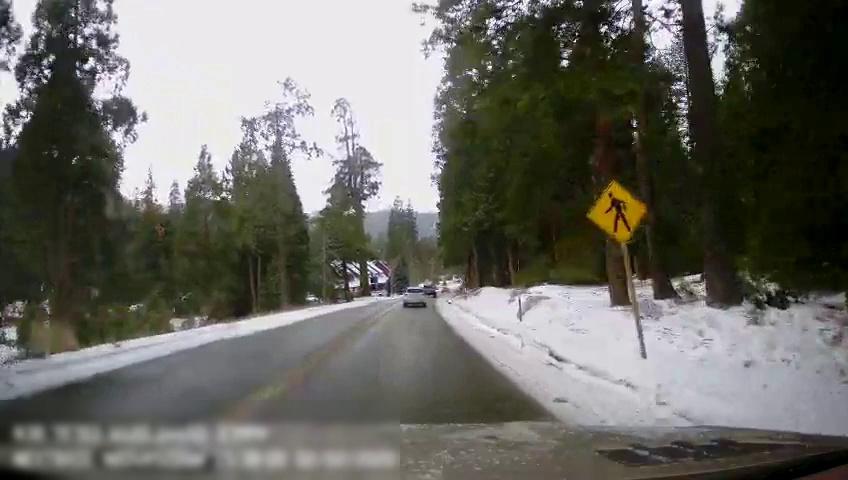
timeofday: Day
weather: Snowy
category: Drivable Space
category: Vehicles | Truck
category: Vehicles | SUV
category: Lanes | Current Lane
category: Lanes | Opposite Lane
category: Traffic | Signs